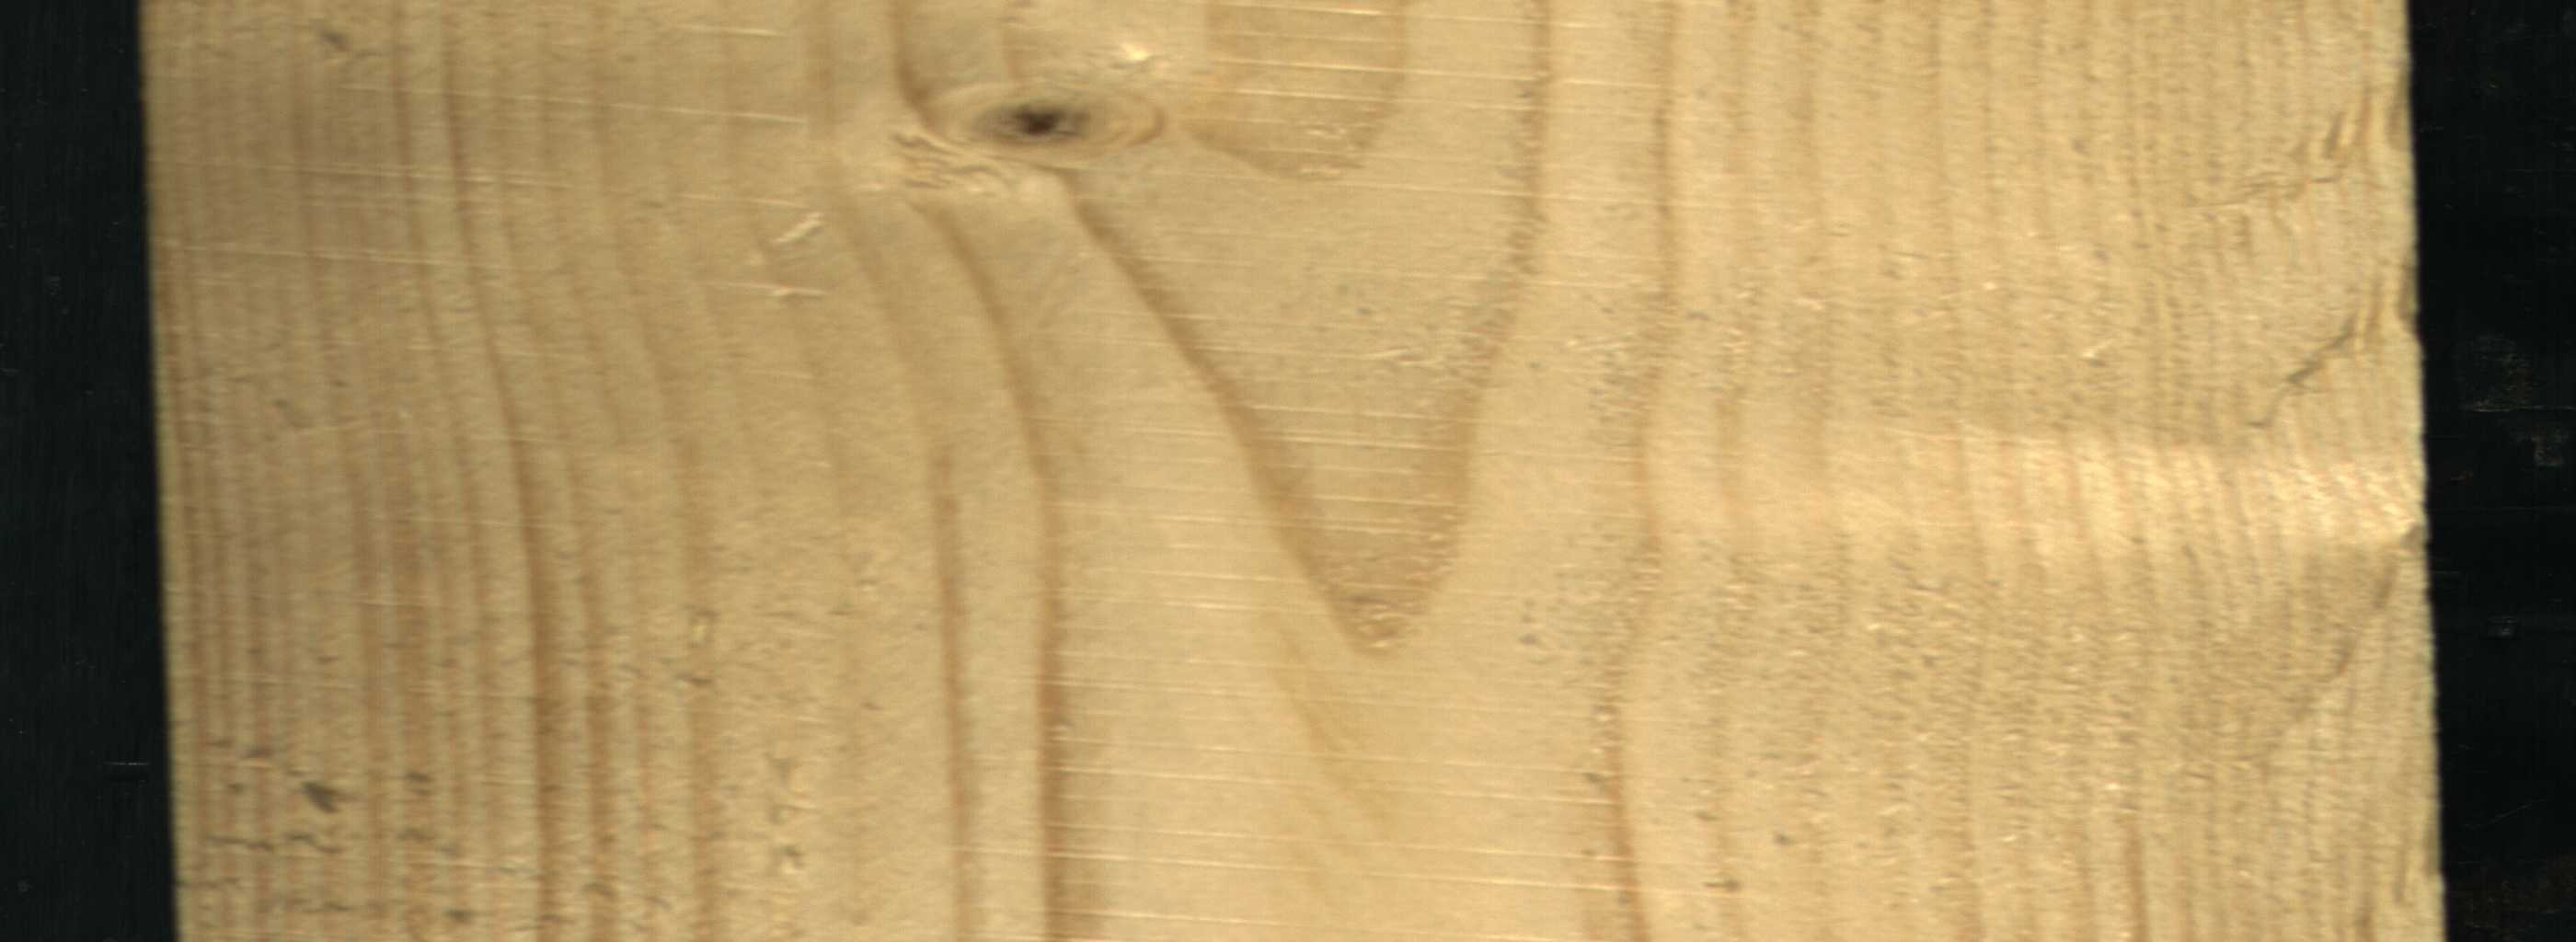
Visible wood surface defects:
Live_Knot